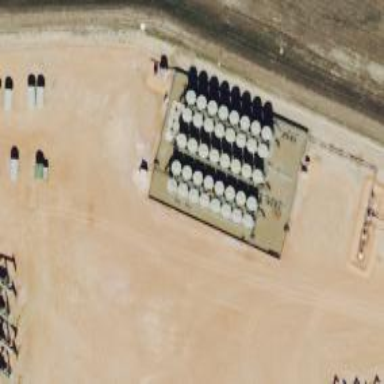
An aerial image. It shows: Storage tank with man-made structure.